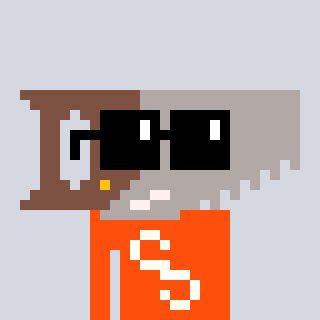
a pixel art character with square black sunglasses, a saw-shaped head and a orange-colored body on a cool background